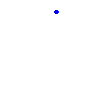
Particle: proton